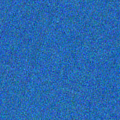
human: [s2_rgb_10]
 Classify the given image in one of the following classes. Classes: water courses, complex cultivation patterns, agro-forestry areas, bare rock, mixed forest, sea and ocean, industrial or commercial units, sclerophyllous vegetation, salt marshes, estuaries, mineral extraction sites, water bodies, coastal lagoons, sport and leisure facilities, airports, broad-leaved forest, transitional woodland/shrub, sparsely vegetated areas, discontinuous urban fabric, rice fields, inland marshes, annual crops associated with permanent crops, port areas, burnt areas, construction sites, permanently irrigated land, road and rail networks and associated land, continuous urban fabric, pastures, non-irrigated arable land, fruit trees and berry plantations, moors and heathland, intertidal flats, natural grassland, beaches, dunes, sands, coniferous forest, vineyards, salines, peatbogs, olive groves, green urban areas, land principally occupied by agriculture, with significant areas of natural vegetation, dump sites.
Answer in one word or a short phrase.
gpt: sea and ocean